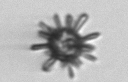
Label: Rhabdolithes